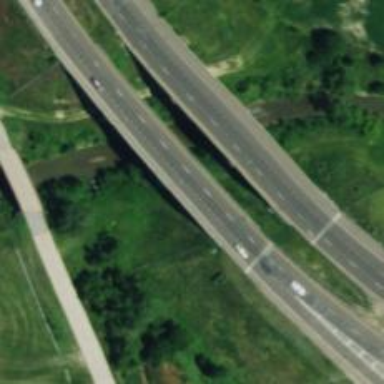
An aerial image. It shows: Asphalt bridge on motorway expressway.